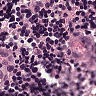
Metastatic tissue present: no